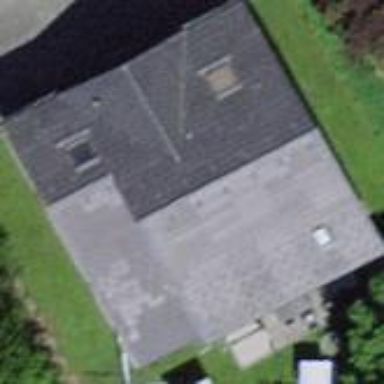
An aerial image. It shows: Detached building.